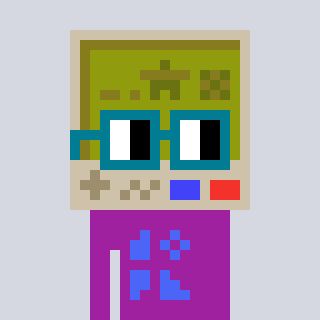
a pixel art character with square dark green glasses, a gameboy-shaped head and a magenta-colored body on a cool background